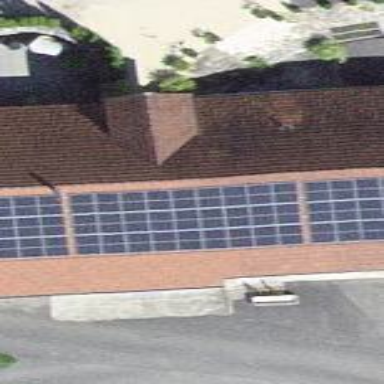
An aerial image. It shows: Solar power generator utilizing photovoltaic technology with solar photovoltaic panels.